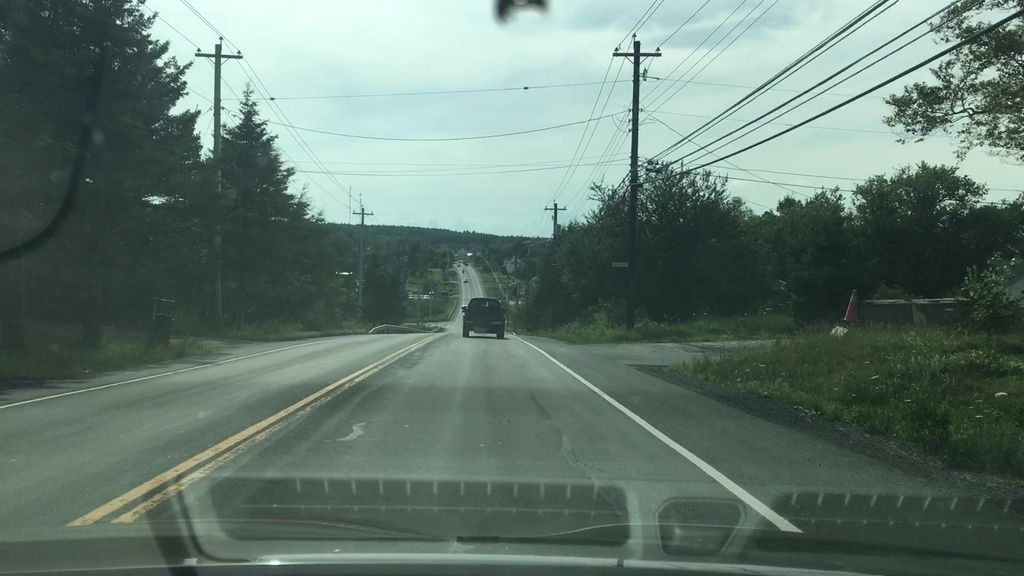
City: halifax